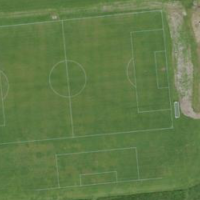
EUNIS habitat code: 53
Species observed at this site:
Cirsium arvense